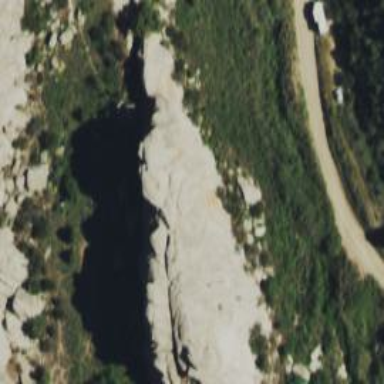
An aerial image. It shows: Landscape dominated by bare rock.